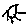
Label: sun